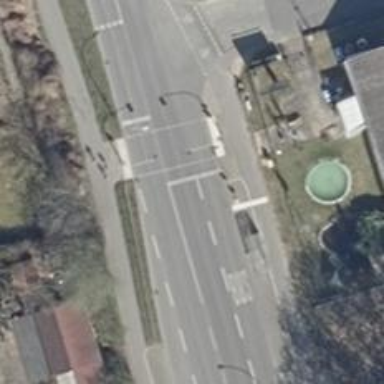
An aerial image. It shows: Public transport stop position.